Question: Is the method for getting an SHA-1 fingerprint the same as the method of getting the fingerprint? Previously, I was running this command:

It's not clear to me if the result I'm getting is the SHA-1 fingerprint. Can somebody clarify this?
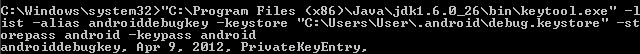
Answer: Follow <URL> tutorial for creating SHA1 fingerprint for Google Map v2
For Debug mode:
'''
keytool -list -v -keystore ~/.android/debug.keystore -alias androiddebugkey -storepass android -keypass android
'''
for Release mode:
'''
keytool -list -v -keystore {keystore_name} -alias {alias_name}
'''
example:
'''
keytool -list -v -keystore C:\Users\MG\Desktop\test.jks -alias test
'''
> On windows, when , Go to your installed JDK Directory e.g. '<YourJDKPath>\Java\jdk1.8.0_231\bin\', open command line and try the above commands for debug/release mode.
Another way of getting your SHA1 OR SHA-256 use './gradlew signingReport'
For more detailed info visit
<URL>